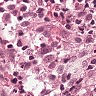
Metastatic tissue present: no